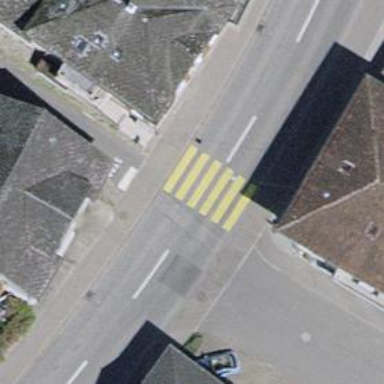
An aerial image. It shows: Uncontrolled zebra crossing on the road.